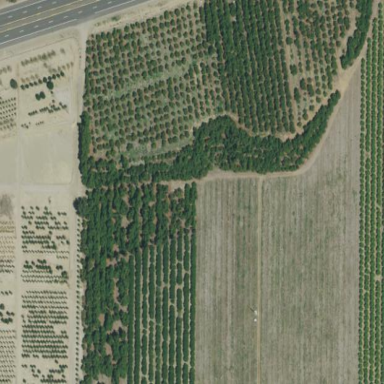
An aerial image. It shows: Orchard.